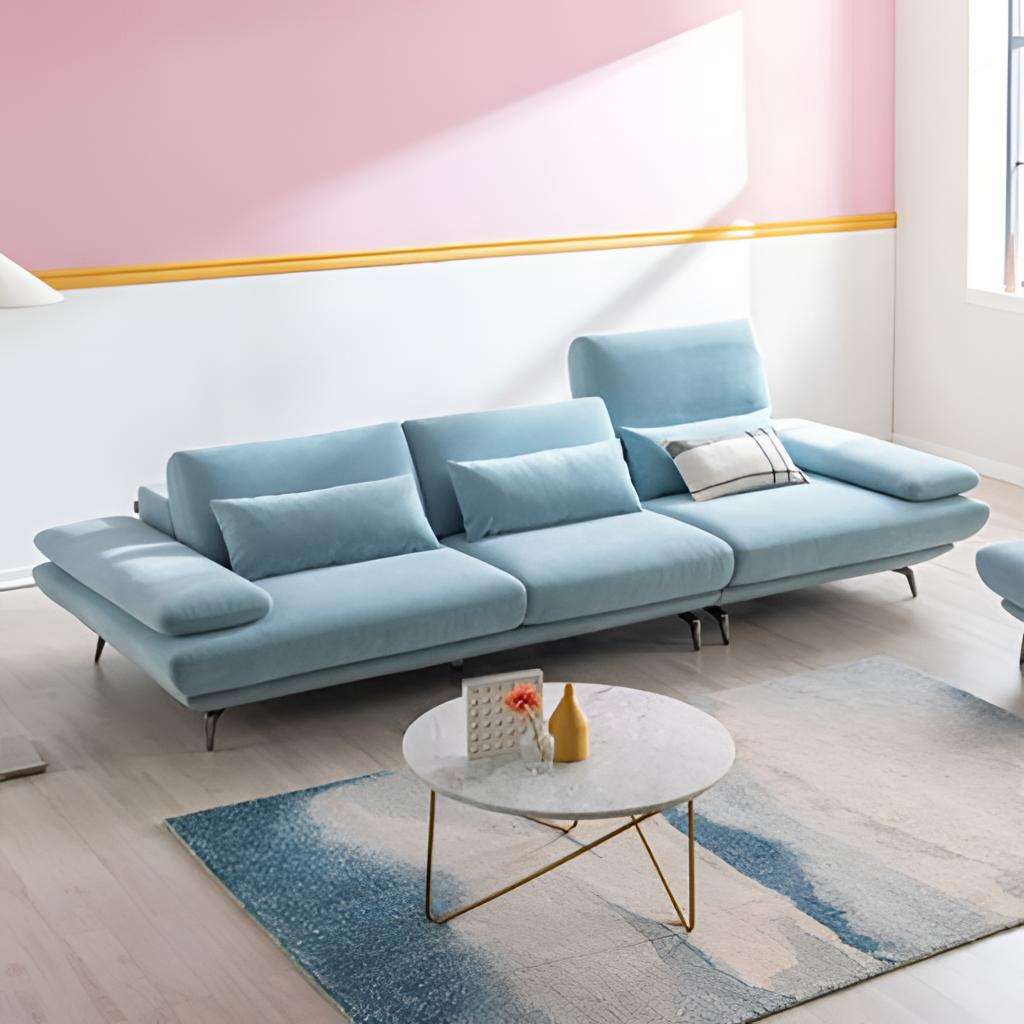
living room, blue fabric sofa, wood flooring, with plank pattern, modern, paint wallpaper, with horizontal two tone pattern